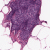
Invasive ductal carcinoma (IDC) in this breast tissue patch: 0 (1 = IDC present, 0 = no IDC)